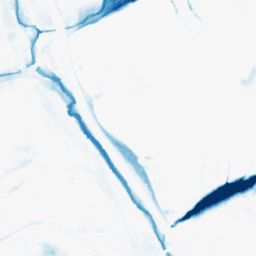
Category: morphological
Decomposition family: morphological_ellipse
Decomposition parameters: operation: closing
width: 30
height: 10
Upsampling method: cubic_mitchell
Upsampling parameters: scale: 8
Upsampling scale: 8